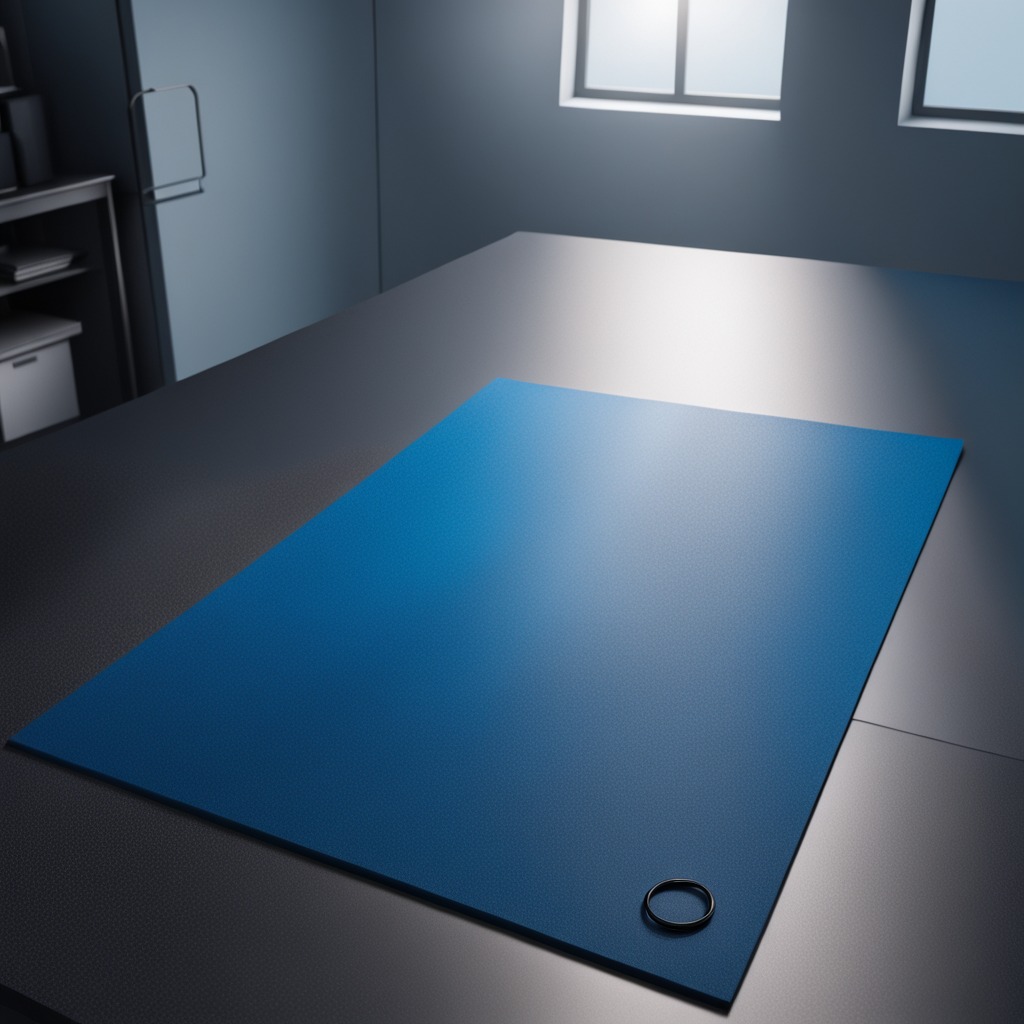
A rubber O-ring is lying on the blue rubber mat.